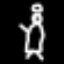
Label: angel